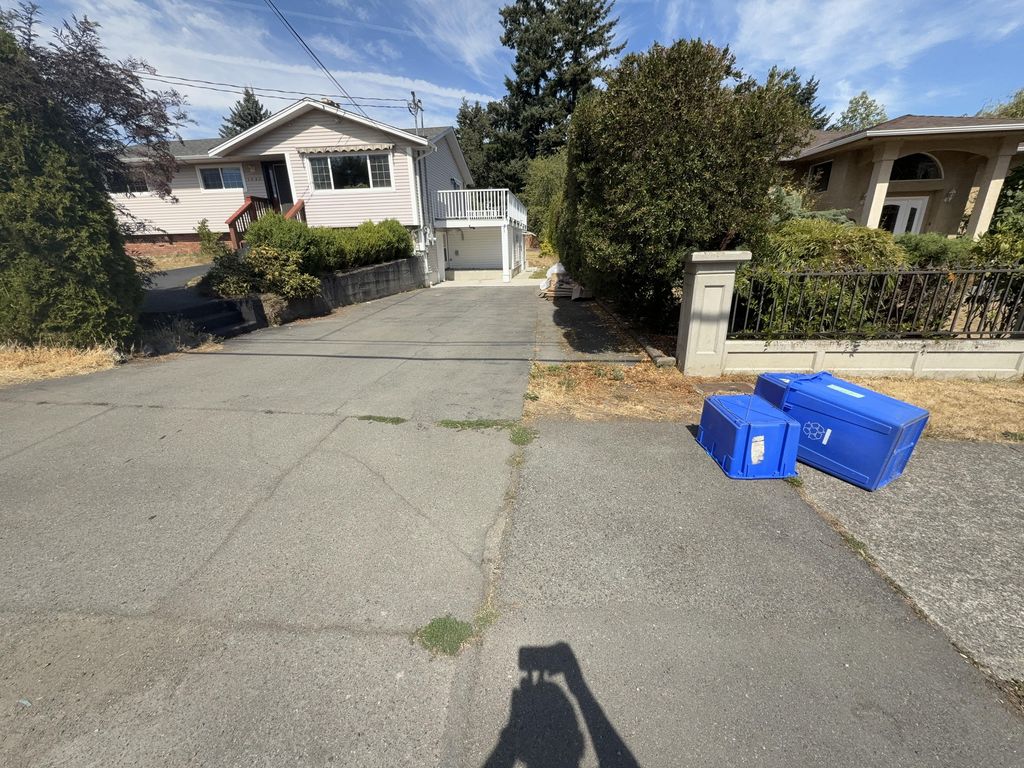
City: victoria